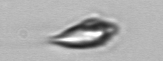
Label: Oxytoxum